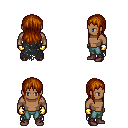
a pixel art fantasy rpg character, male body template, human, dark skin, black tattered cape, teal pants, brunette unkempt hairstyle, gold gloves, maroon shoes, four views (front, back, left, right), 2x2 character sprite sheet, small pixel art, hard edges, no anti-aliasing